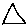
Label: triangle